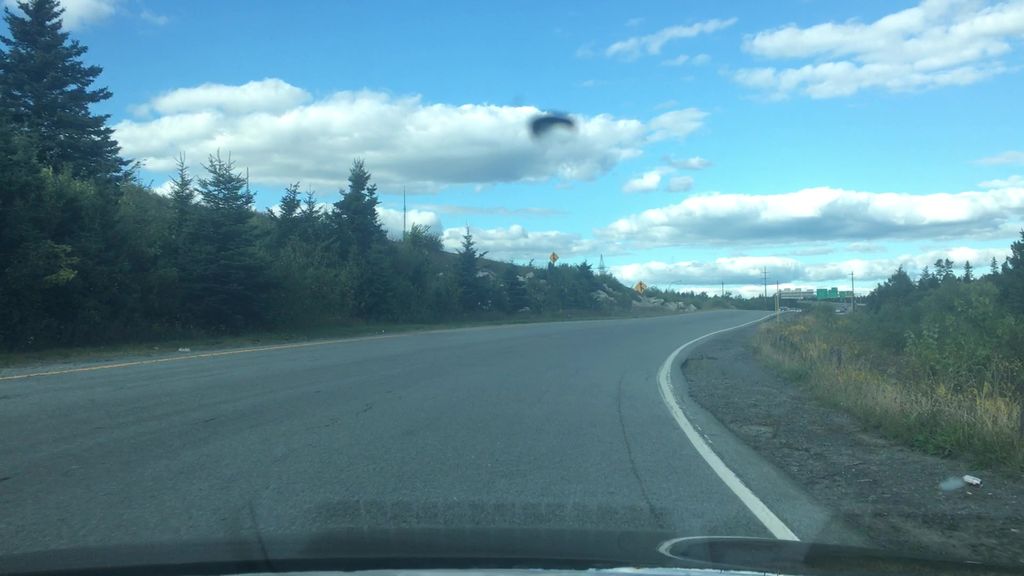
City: halifax